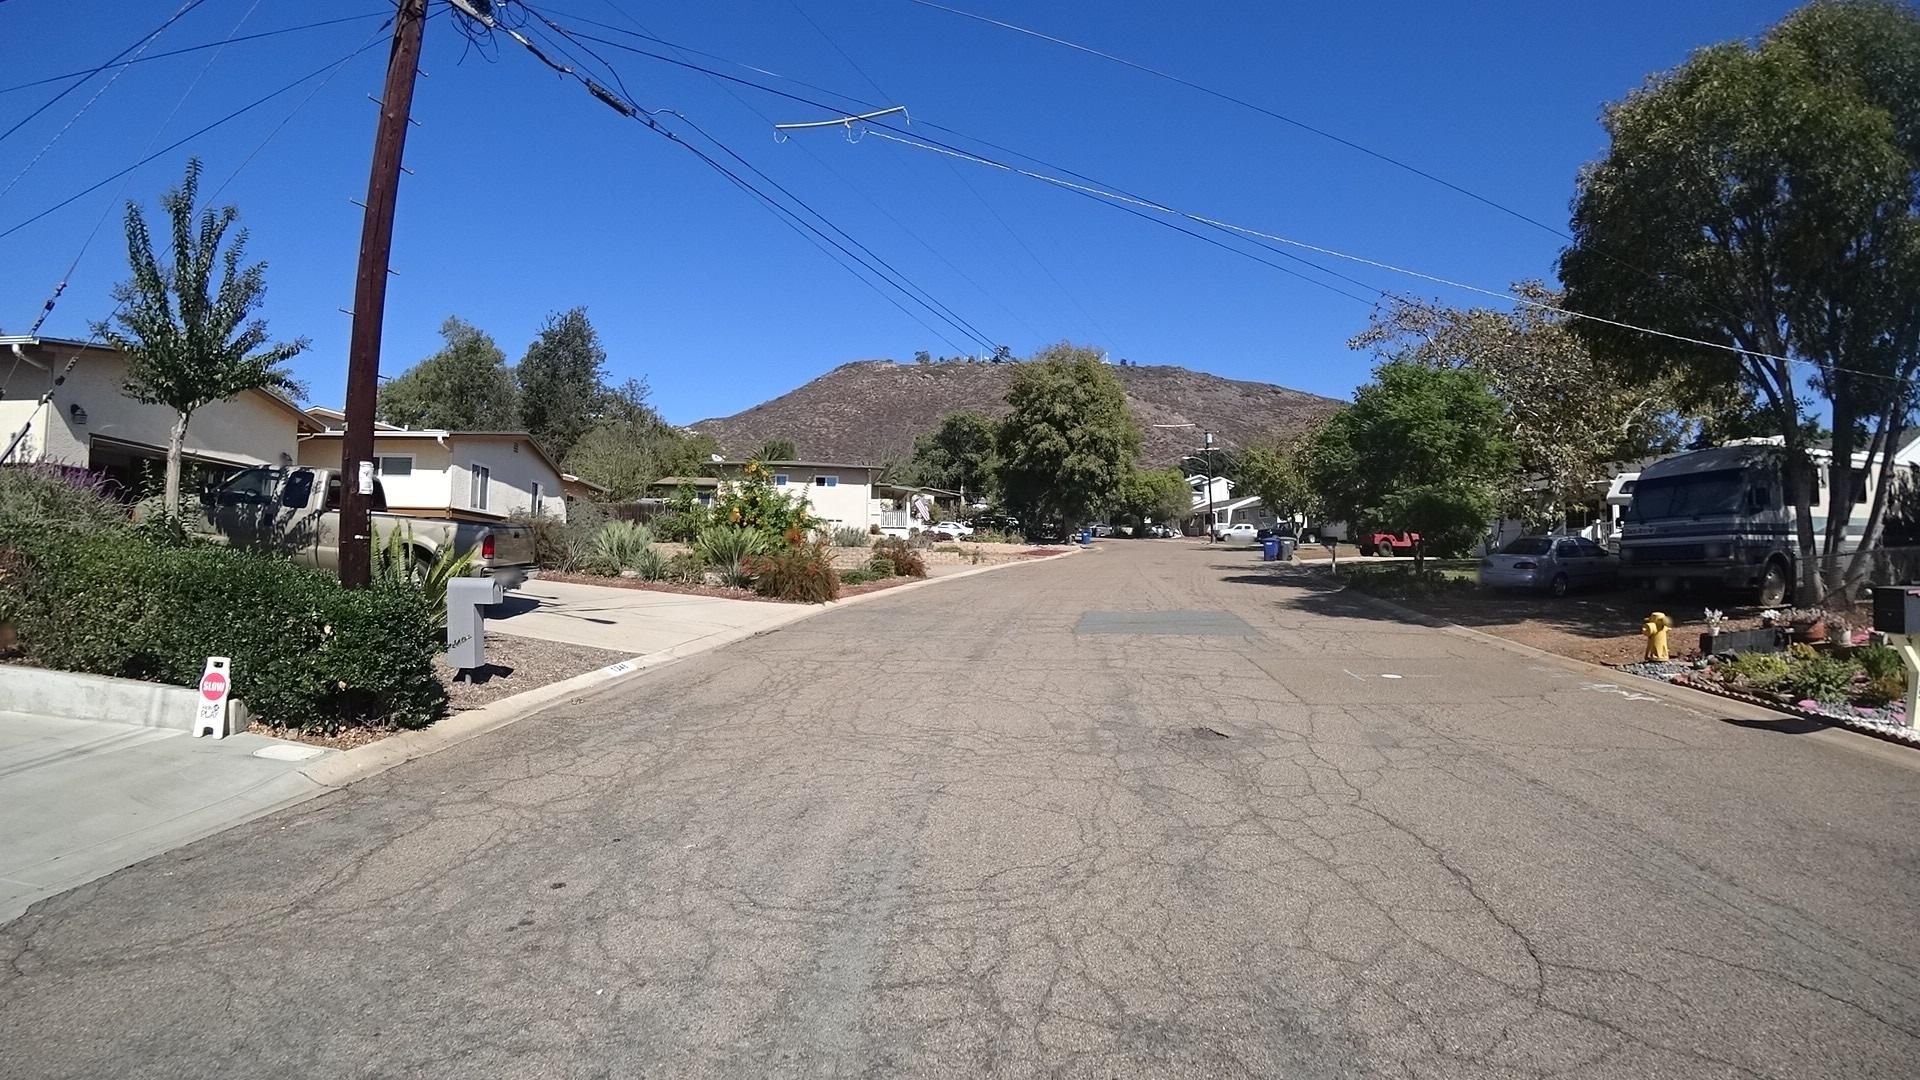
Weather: clear
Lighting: day
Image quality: good
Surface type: cycling surface
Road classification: path, residential
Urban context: urban centre
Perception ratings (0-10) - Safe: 5.84, Lively: 5.49, Beautiful: 4.86, Boring: 2.13, Depressing: 5.13, Wealthy: 7.07